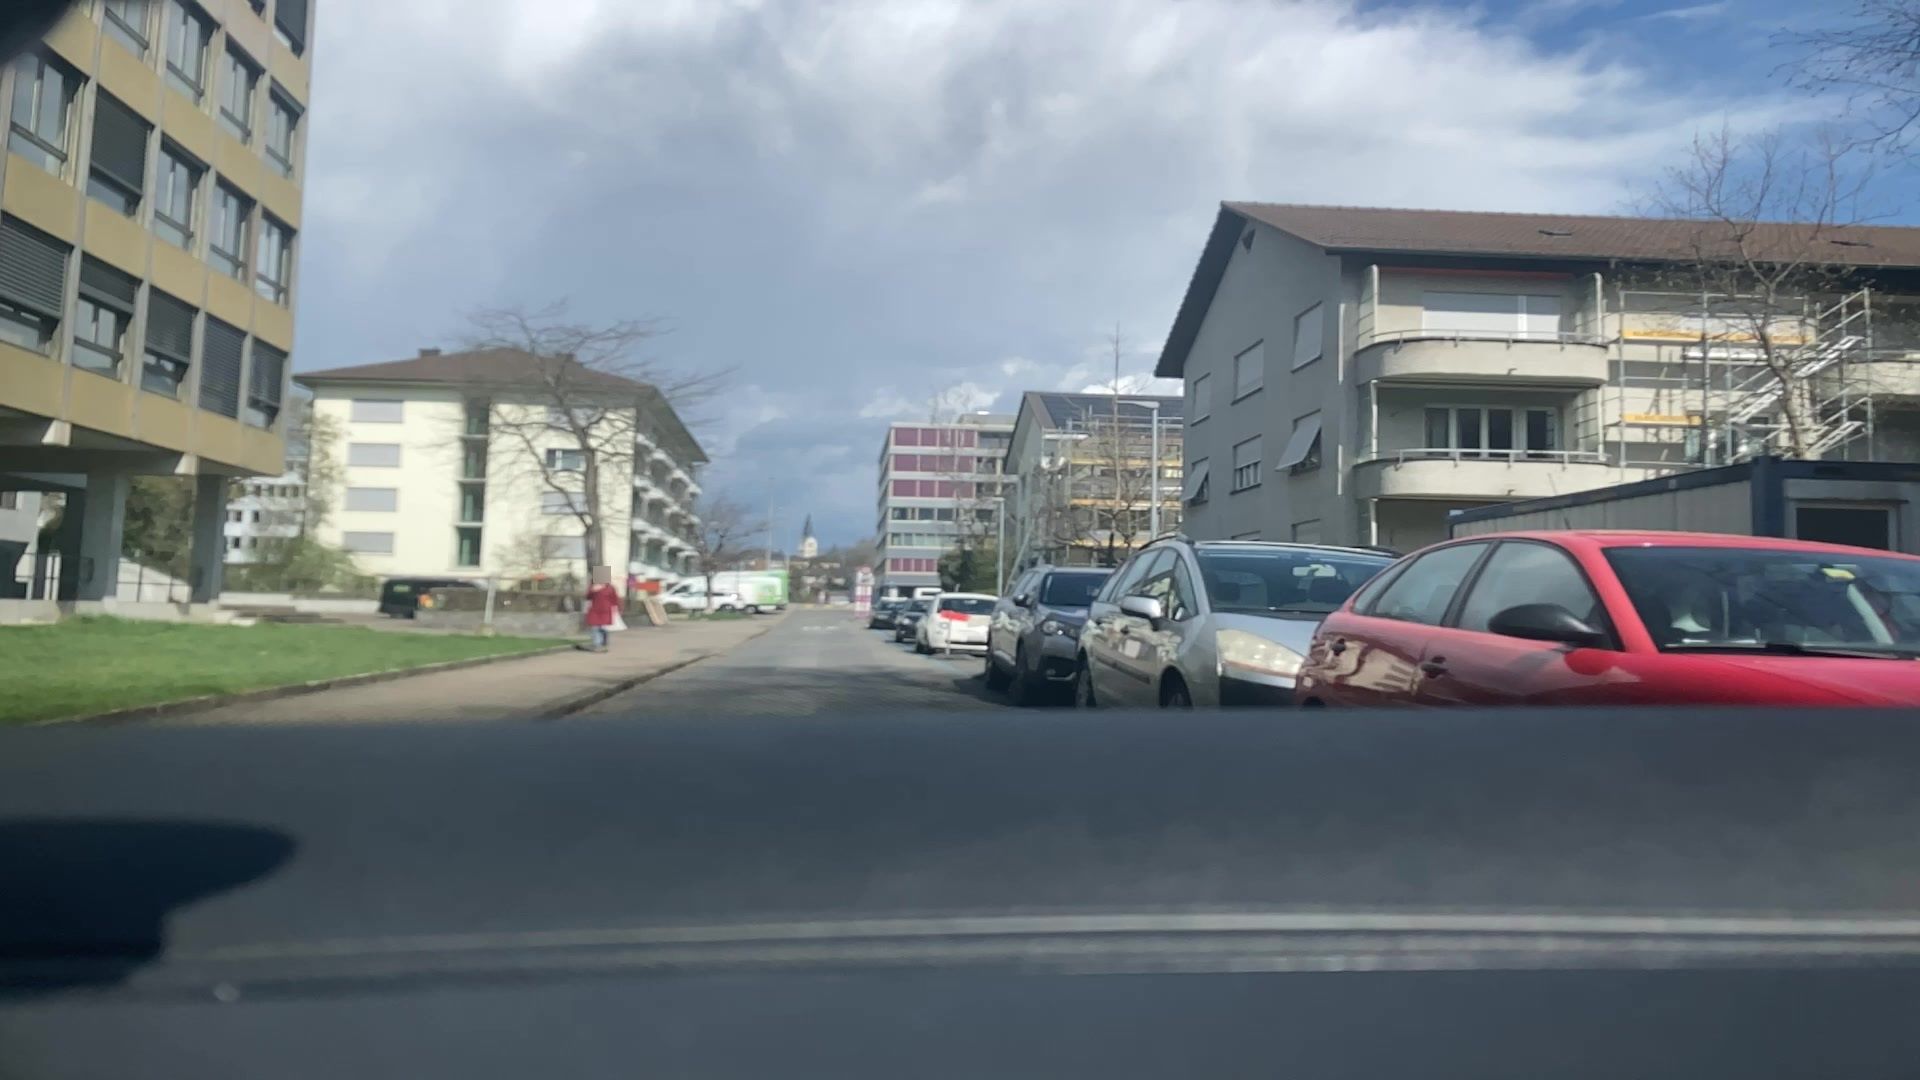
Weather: snowy
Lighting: day
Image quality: good
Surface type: driving surface
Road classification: residential, living_street
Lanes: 1
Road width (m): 2
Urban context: urban centre
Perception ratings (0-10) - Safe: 3.59, Lively: 7.38, Beautiful: 6.61, Boring: 4.53, Depressing: 2.64, Wealthy: 8.28